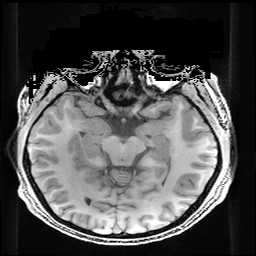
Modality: T1w
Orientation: coronal
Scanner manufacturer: ge
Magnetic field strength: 3 T
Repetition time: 0.009184 s
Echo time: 0.00368 s